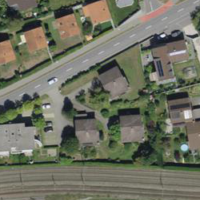
EUNIS habitat code: 54
Species observed at this site:
Pholidoptera griseoaptera
Trichius fasciatus
Pyralis farinalis
Leptoglossus occidentalis
Cepaea hortensis
Cepaea nemoralis
Alcedo atthis
Helix pomatia
Lasiommata megera
Medicago lupulina
Aglais io
Tachina fera
Polistes dominula
Libelloides coccajus
Veronica hederifolia
Chenopodium album
Vanessa atalanta
Hypericum perforatum
Gryllus campestris
Prunus spinosa
Fritillaria meleagris
Pieris brassicae
Papaver rhoeas
Ficedula hypoleuca